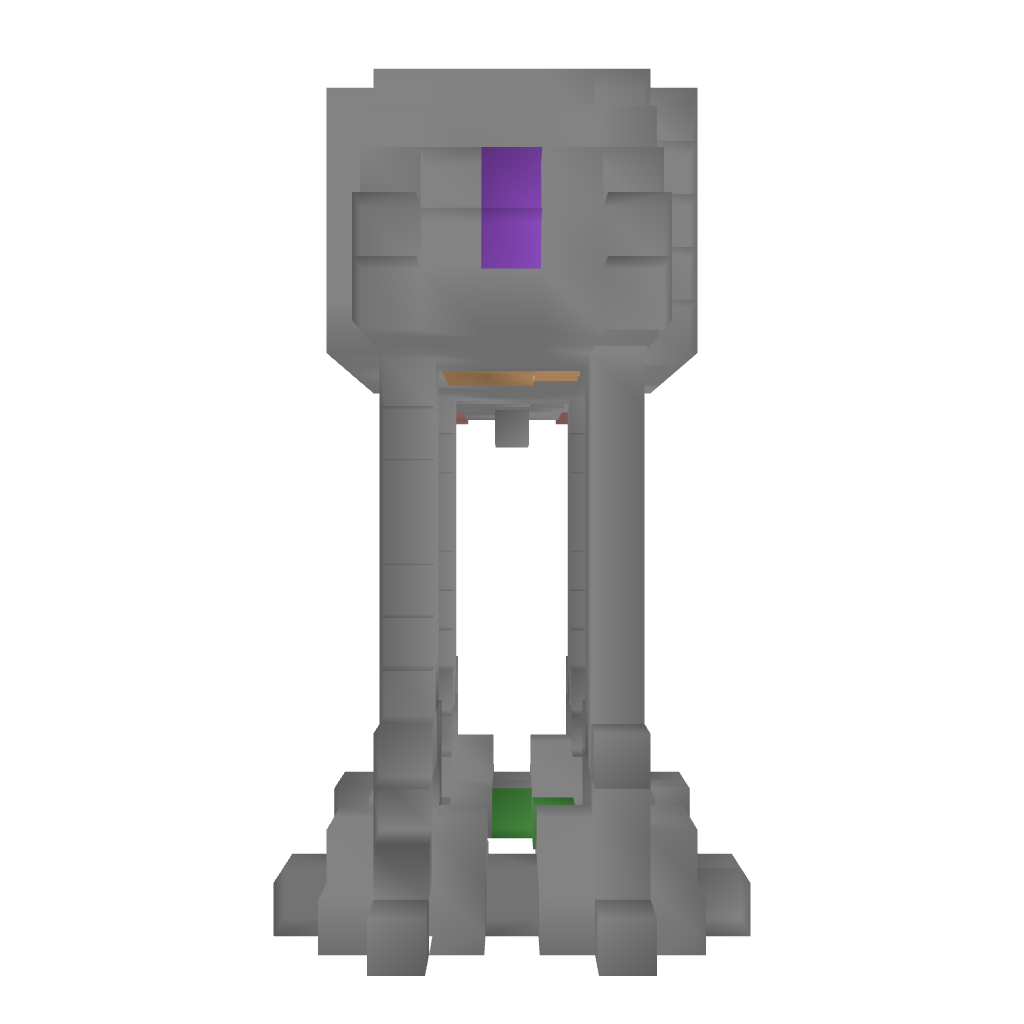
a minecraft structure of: AT-AT (Small) bad low quality